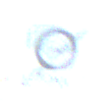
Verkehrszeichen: EndeUmweltzone
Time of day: MorningAfternoon
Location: Outdoor (Nature)
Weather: Clear
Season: Winter
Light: Natural